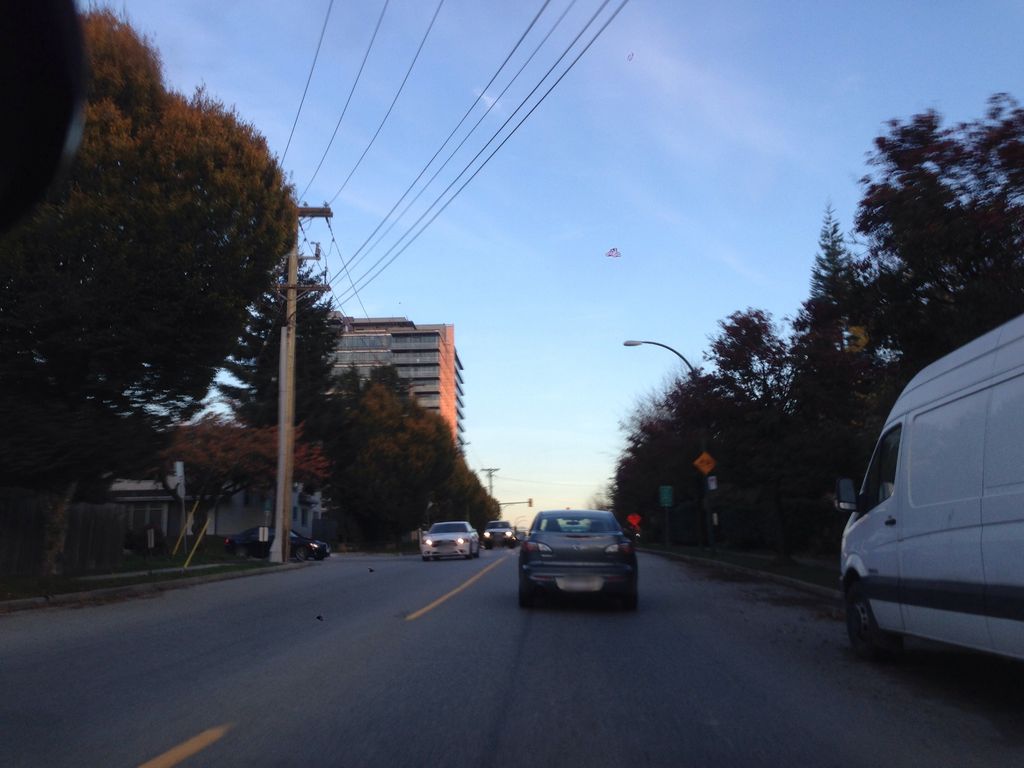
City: vancouver